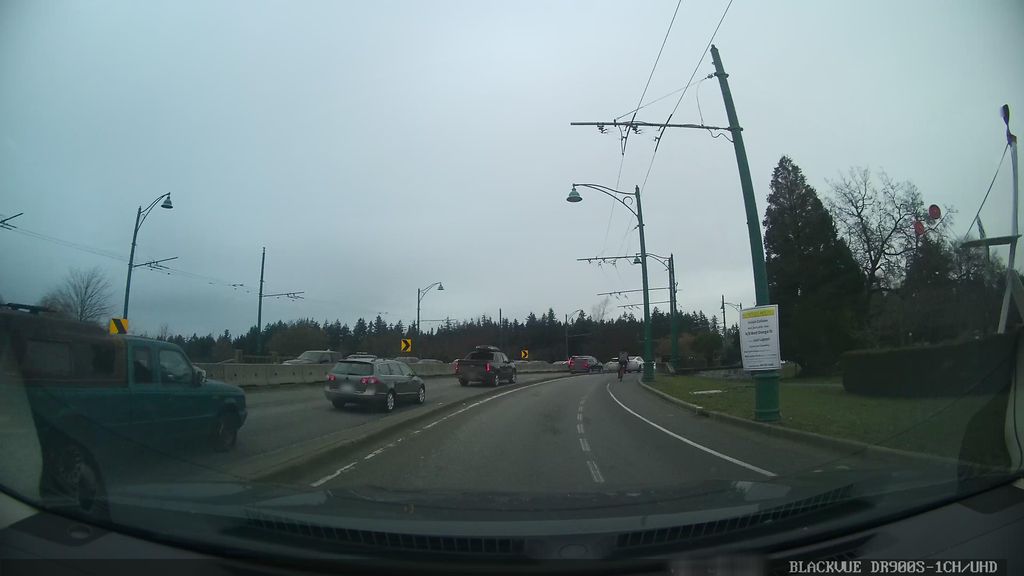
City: vancouver